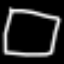
Label: square